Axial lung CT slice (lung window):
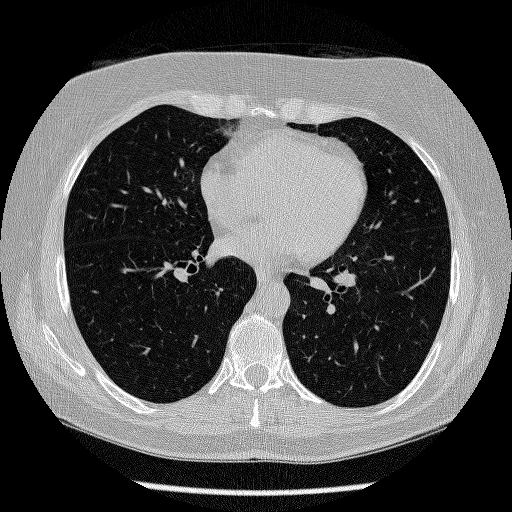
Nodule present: no